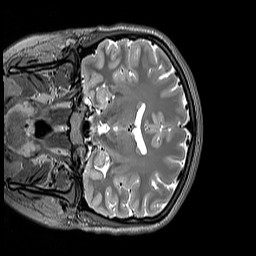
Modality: T2w
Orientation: coronal
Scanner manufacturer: siemens
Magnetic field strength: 3 T
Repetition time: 3.2 s
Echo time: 0.406 s